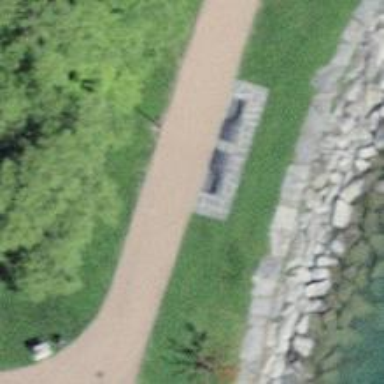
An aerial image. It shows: Bench.